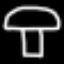
Label: mushroom